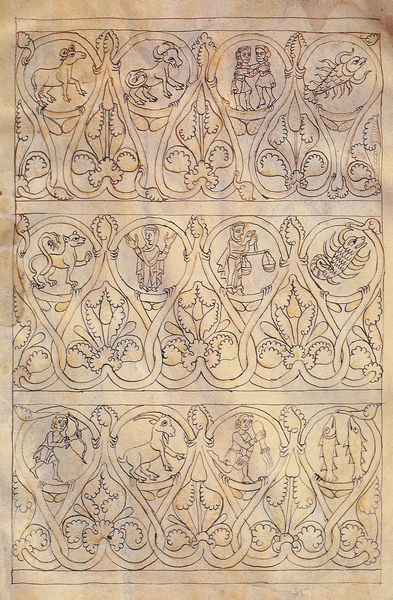
Titel: La Ciutat de Déu de Sant Agustí. Els signes del Zodíac/Die Stadt der Götter von St. Augustin. Sternzeichen.
Institution: Tortosa
Schlagwörter: blätter, mann, zeichnung, tiere, muster, ornament, blatt, ranken, rind, linien, dekoration, floral, katze, waage, buch, jungfrau, seite, kreise, pergament, fisch, gerechtigkeit, löwe, amor, schütze, stier, sternzeichen, ziegenbock, ziege, fische, krebs, bogenschütze, vorzeichnung, widder, steinbock, buchmalerei, zwilling, zwillinge, astrologie, tierkreiszeichen, evangelisten, minuskeln, wassermann, skorpion, bofen, 12, loew, zwikkinge